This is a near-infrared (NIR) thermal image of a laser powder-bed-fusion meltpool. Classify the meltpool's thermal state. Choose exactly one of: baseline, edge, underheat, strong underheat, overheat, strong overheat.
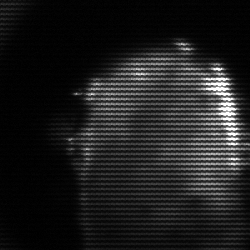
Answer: baseline